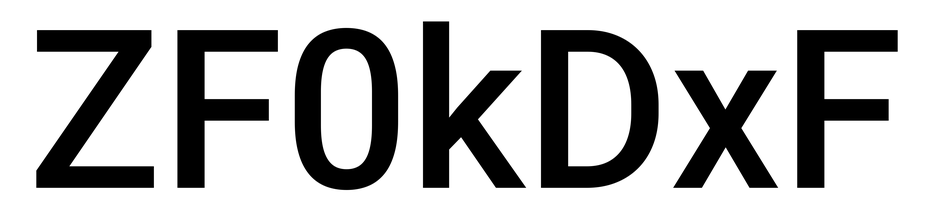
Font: Roboto_Medium